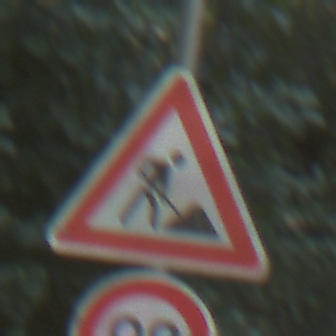
Verkehrszeichen: Arbeitsstelle
Zusatzzeichen unten: Geschwindigkeit90
Umgebung: Outdoor, Nature
Tageszeit: MorningAfternoon
Wetter: Clear
Licht: Natural
Jahreszeit: NotSpecified
Kontrast: LowContrast